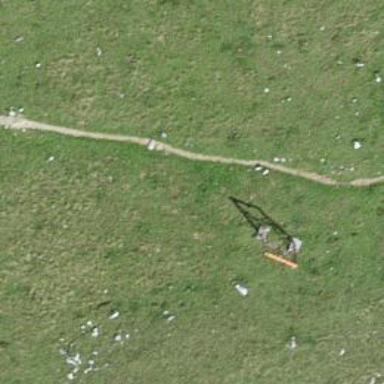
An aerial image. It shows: Pylon used for aerialway.